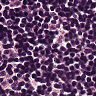
Metastatic tissue present: no